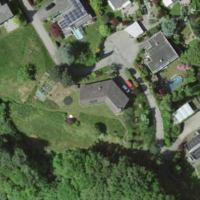
EUNIS habitat code: 55
Species observed at this site:
Phylloscopus collybita
Strix aluco